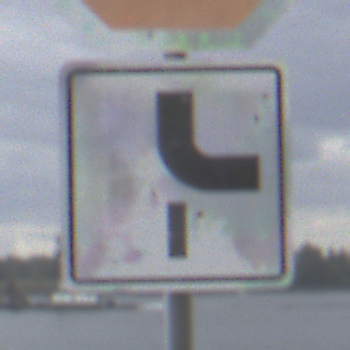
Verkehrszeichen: VerlaufVorfahrtsstrasse10
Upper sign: Stop
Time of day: Midday
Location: Outdoor (Suburban)
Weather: Overcast
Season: NotSpecified
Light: Natural